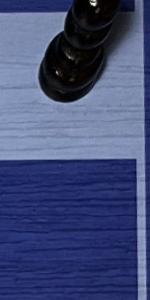
Label: Empty